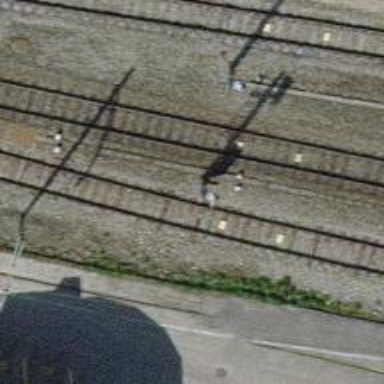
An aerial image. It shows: Railway signal.